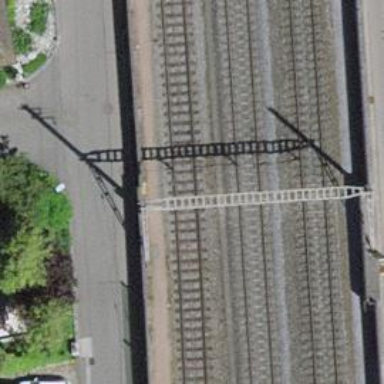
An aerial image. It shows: Railway track with electrified contact lines. This is siding track.